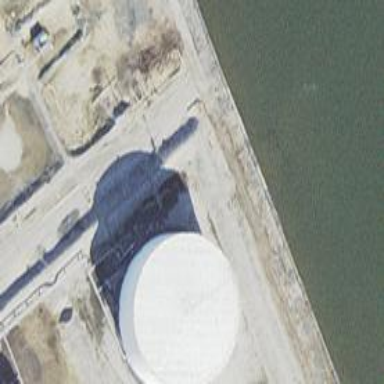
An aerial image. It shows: Storage tank that is man-made.